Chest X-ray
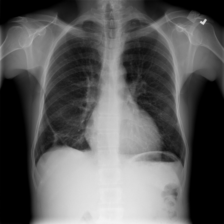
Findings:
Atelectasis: negative
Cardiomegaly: negative
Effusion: negative
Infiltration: negative
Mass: negative
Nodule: negative
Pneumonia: negative
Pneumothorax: negative
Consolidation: negative
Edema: negative
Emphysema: negative
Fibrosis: negative
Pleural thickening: negative
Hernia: negative